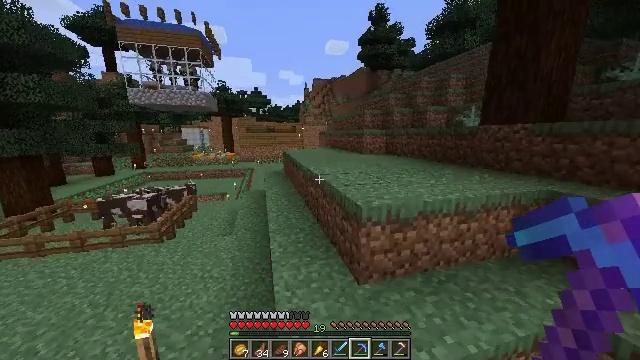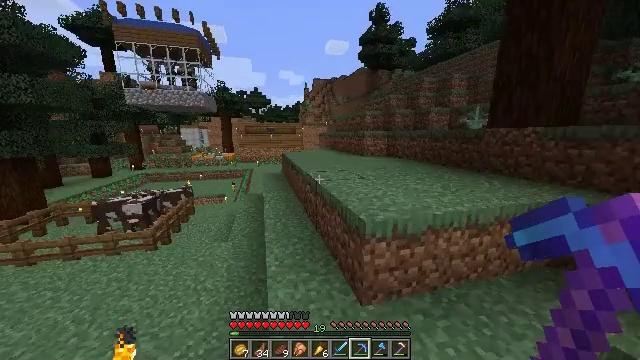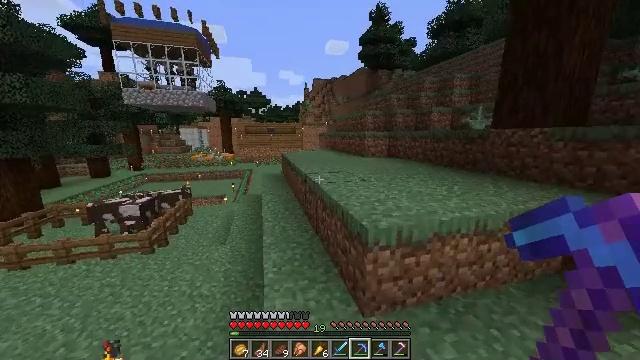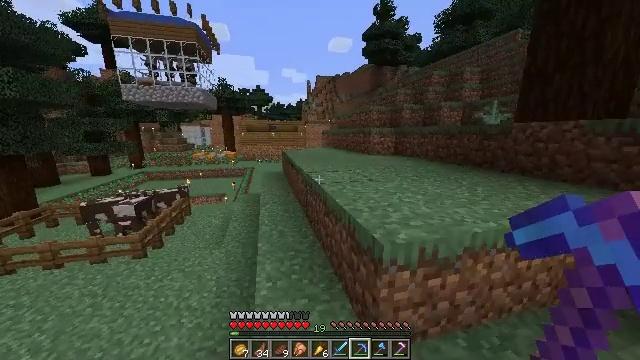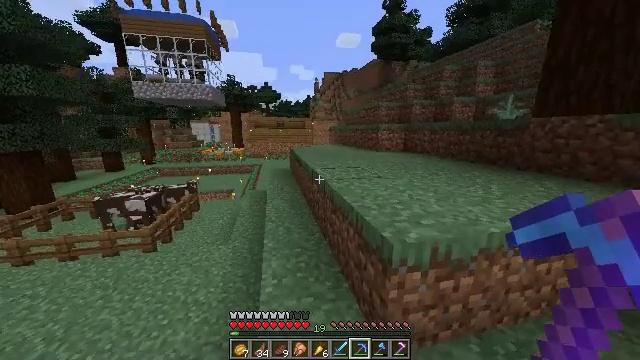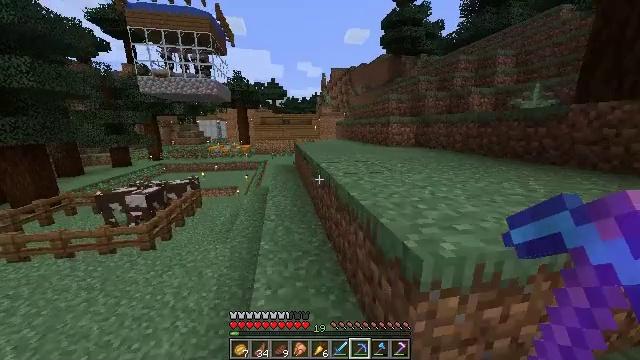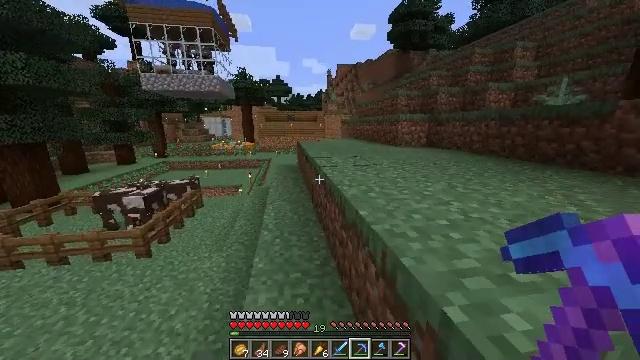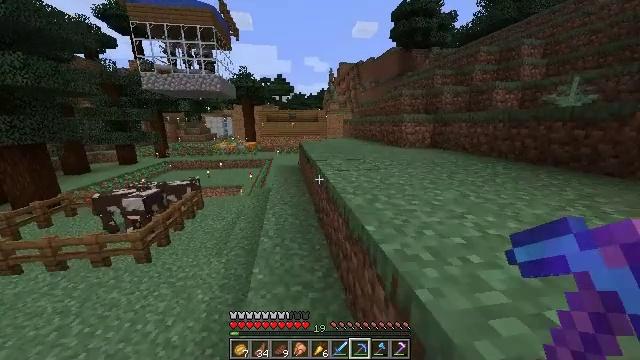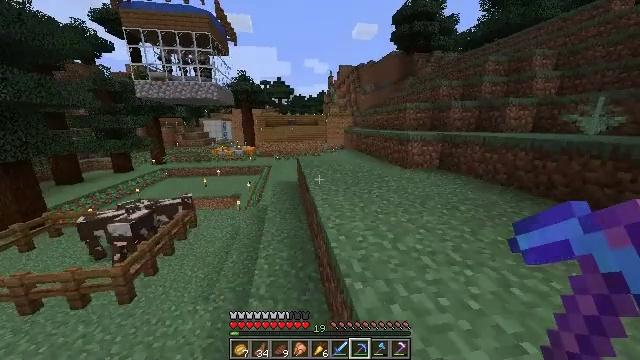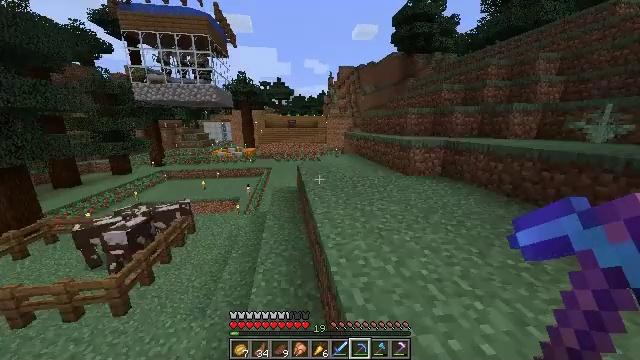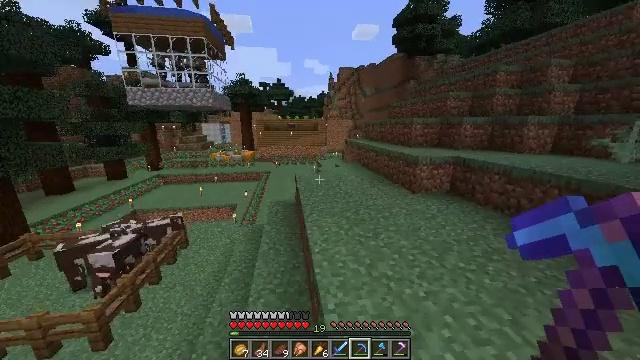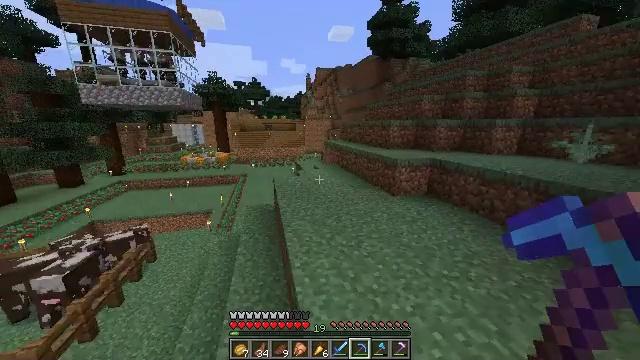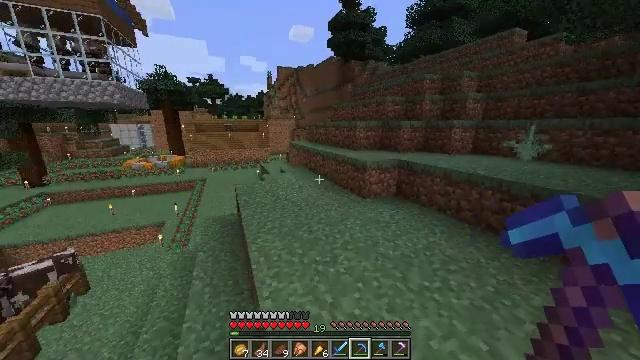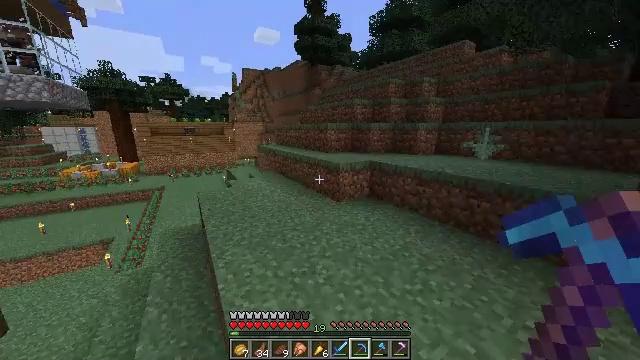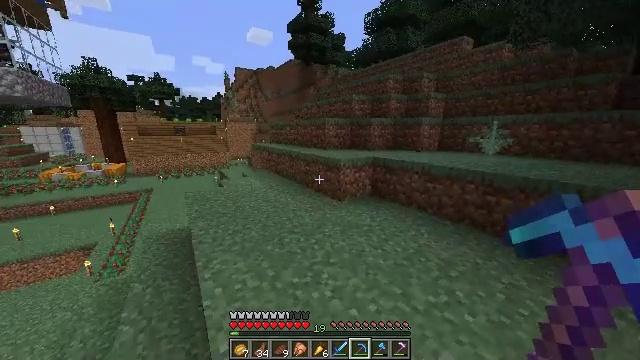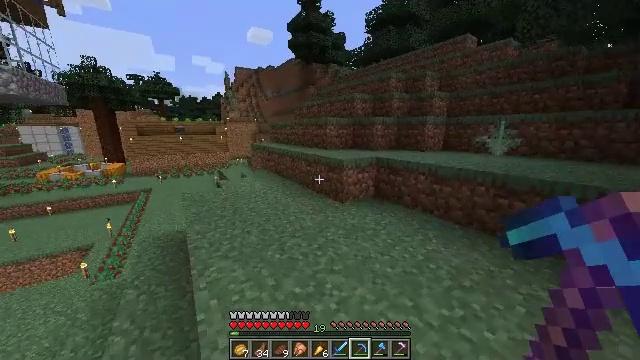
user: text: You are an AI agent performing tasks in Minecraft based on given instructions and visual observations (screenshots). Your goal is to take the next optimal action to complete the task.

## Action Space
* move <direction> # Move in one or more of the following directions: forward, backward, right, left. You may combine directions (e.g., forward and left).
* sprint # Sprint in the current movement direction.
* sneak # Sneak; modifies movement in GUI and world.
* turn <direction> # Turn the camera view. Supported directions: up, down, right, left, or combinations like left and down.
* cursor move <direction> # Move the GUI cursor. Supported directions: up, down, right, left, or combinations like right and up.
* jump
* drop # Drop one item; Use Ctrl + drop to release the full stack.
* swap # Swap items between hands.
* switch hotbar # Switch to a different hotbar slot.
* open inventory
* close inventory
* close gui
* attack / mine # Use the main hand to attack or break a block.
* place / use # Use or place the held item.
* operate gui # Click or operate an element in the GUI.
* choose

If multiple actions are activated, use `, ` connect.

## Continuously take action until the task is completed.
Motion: motion action
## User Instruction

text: Gather wheat by left-clicking on it.
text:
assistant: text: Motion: move forward, jump
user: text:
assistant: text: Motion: move forward, jump
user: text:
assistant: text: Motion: move forward, jump
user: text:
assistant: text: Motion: move forward, turn left, jump
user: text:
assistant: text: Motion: move forward, turn left, jump
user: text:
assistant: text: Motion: move forward, sprint, turn left, jump
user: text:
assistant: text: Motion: move forward, sprint, jump
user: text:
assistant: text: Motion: move forward, sprint, jump
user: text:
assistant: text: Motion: move forward, sprint, jump
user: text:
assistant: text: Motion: move forward, jump
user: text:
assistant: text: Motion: move forward, turn right, jump
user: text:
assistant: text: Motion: move forward, turn right, jump
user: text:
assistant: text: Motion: move forward, turn right, jump
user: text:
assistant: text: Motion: move forward, turn right, jump
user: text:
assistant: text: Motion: move forward, jump
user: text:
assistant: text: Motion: move forward, jump
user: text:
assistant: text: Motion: move forward, sprint, jump
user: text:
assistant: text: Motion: move forward, sprint, jump
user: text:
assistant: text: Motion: move forward, sprint, jump
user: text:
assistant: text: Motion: move forward, sprint, jump
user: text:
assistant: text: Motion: move forward, turn left, jump
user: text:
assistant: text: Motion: move forward, turn left, jump
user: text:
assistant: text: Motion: move forward, jump
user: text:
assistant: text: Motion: move forward, jump
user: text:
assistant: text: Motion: move forward, jump
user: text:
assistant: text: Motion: move forward, jump
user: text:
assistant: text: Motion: move forward, turn left, jump
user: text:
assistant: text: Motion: move forward, turn left and down, jump
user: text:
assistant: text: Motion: move forward, turn left and down, jump
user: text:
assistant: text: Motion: move forward, sprint, turn left and down, jump